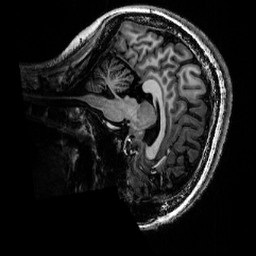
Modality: T1w
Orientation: sagittal
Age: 22
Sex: female
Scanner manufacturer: siemens
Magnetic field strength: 6.98 T
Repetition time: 6 s
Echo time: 0.00299 s